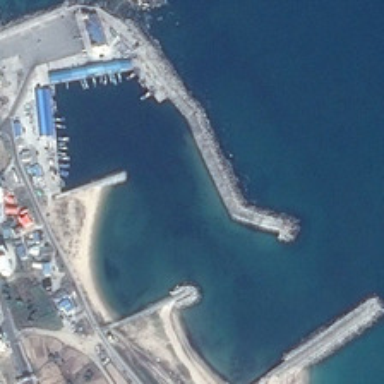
A port with some boats are near some buildings .